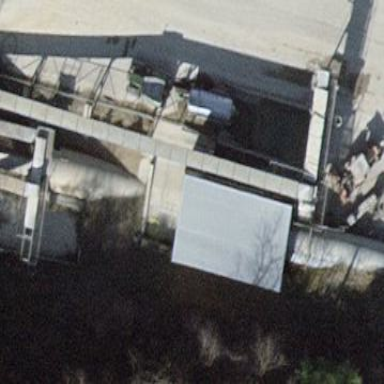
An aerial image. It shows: Industrial building.